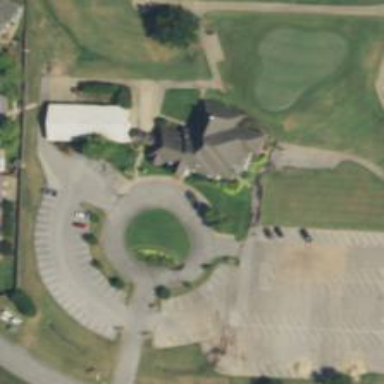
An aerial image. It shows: Service road used as golf cart path.